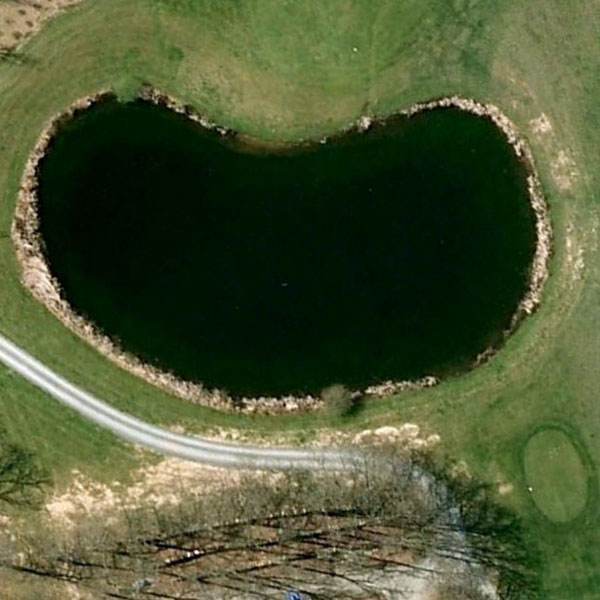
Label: Pond